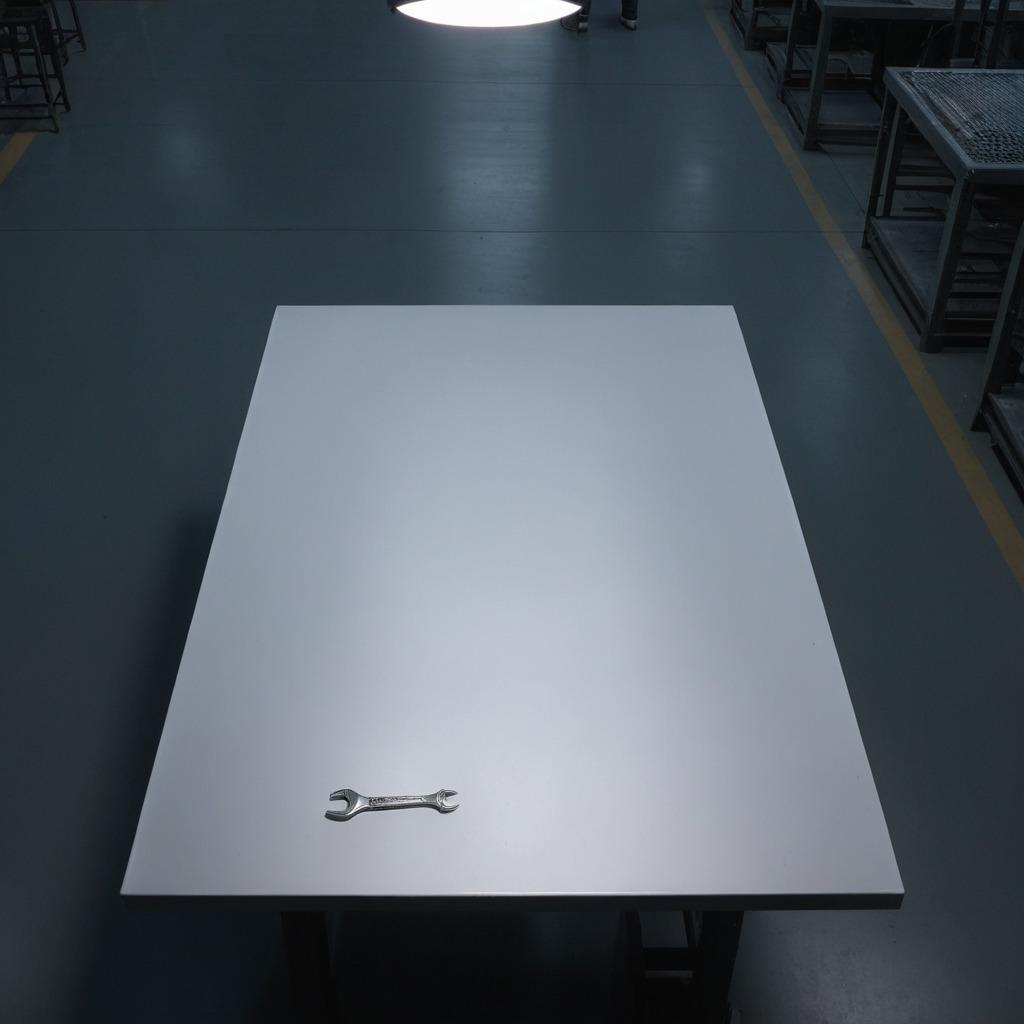
A wrench is lying on the clean empty table in the basement in the evening.